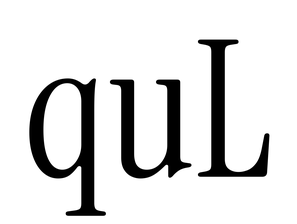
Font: InstrumentSerif-Regular